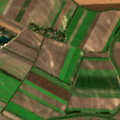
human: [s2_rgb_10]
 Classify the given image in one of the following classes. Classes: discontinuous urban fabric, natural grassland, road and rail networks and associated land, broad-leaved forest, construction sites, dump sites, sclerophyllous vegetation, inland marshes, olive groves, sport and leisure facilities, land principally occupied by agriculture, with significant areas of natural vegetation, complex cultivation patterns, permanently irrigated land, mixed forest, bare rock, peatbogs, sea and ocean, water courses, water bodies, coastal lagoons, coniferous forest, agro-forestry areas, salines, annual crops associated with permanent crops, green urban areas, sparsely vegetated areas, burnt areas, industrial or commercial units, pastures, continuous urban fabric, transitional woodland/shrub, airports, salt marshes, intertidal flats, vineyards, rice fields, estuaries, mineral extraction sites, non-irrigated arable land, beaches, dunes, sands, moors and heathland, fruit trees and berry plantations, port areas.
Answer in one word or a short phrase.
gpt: discontinuous urban fabric, non-irrigated arable land